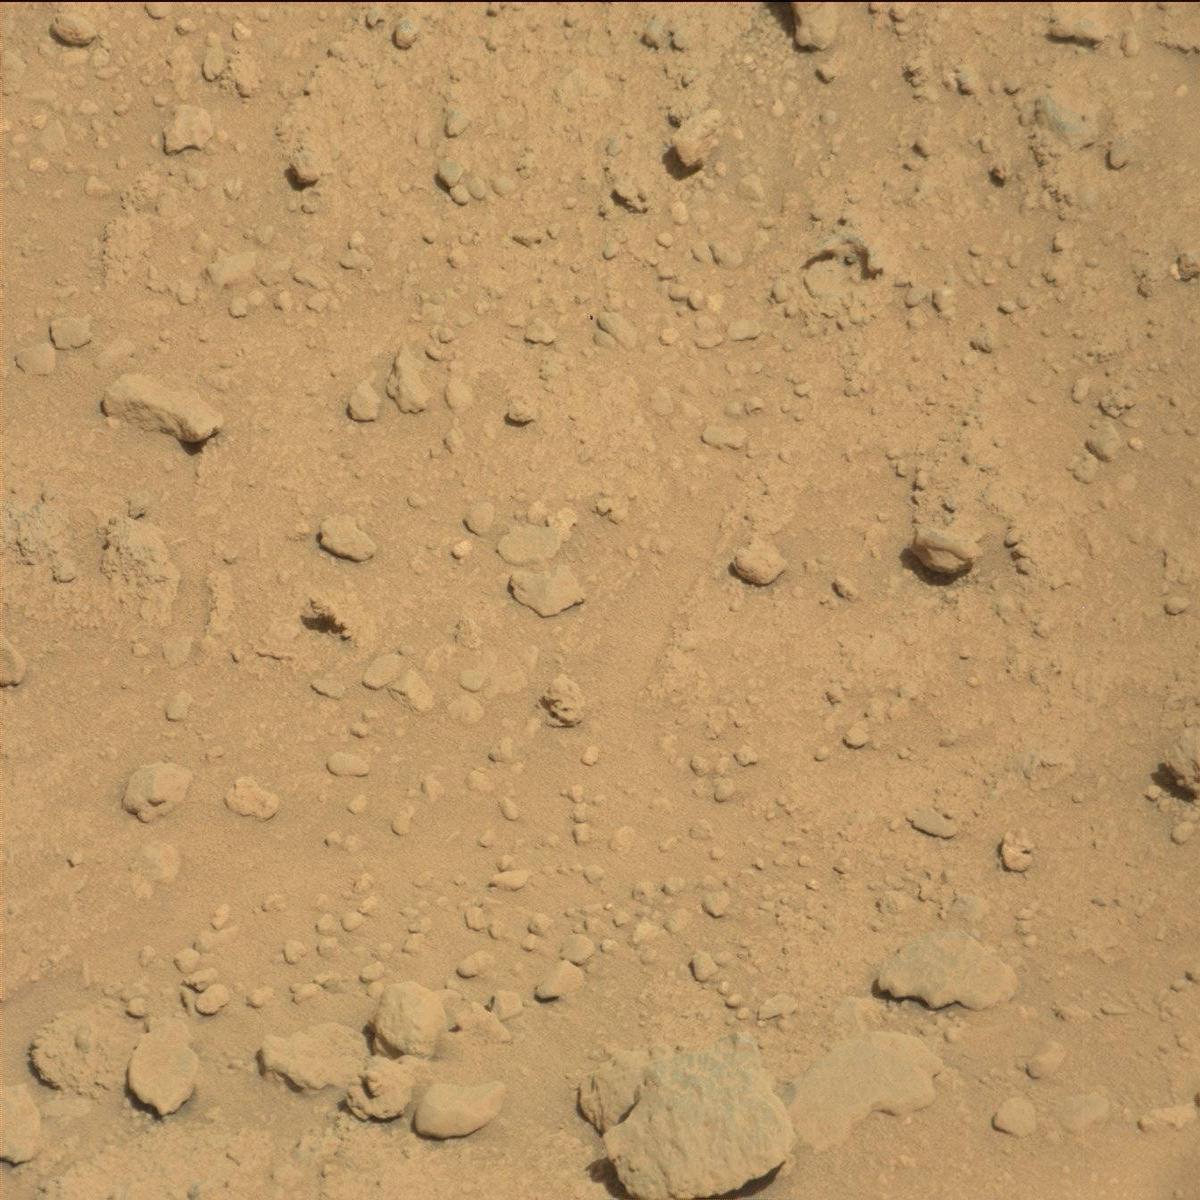
Terrain classes present: Bedrock, Rock, Sand / Soil